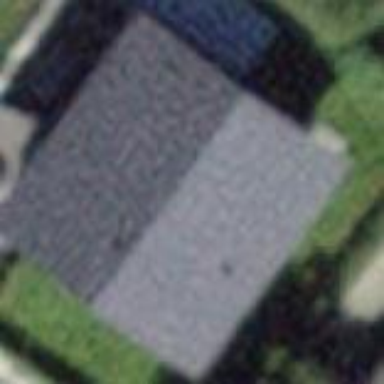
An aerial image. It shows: Simple house.